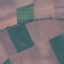
Label: AnnualCrop